Question: I have two tables the queries are given below
'''
db.execSQL("CREATE TABLE IF NOT EXISTS allquestions (num_id INTEGER PRIMARY KEY NOT NULL, questions TEXT NOT NULL,catogery TEXT NOT NULL,age INT NOT NULL)" );
db.execSQL("CREATE TABLE IF NOT EXISTS answers (num_id INTEGER PRIMARY KEY NOT NULL,questionid INT NOT NULL,answer TEXT NOT NULL)" );
'''

Here the num_id in allqestions contains the question number and the answers are there in the table(answers) column answer.In the answer column the questionid contains the question number for the answer.So what I want is how to write the query to get questions from allquestion and its answers from table answer.
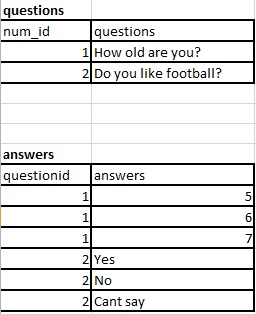
Answer: I think you need it.
'''
select questions,answers from questions que,answers ans where que.num_id=ans.questionid;
'''